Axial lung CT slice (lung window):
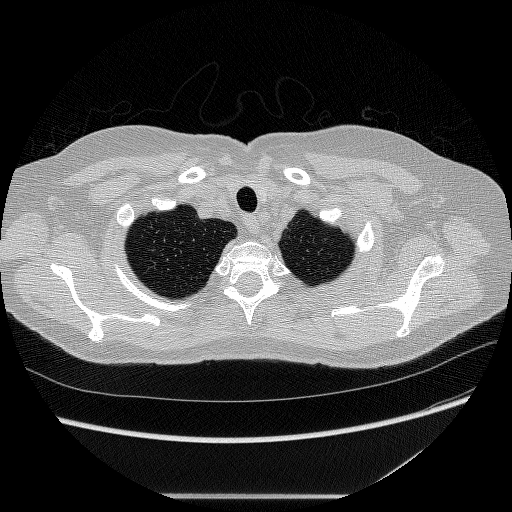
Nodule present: no